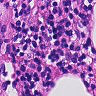
Metastatic tissue present: no